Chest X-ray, AP view. Patient: 36 years old, sex F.
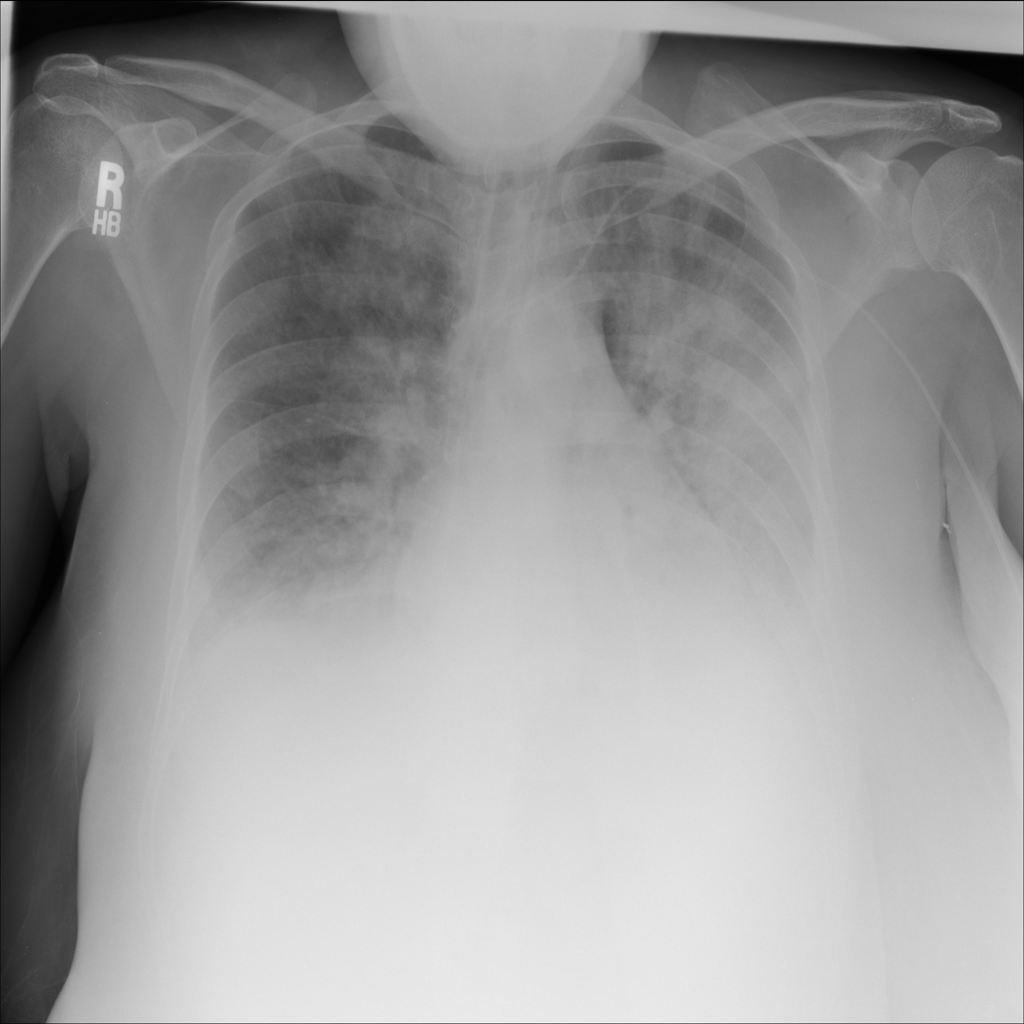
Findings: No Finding